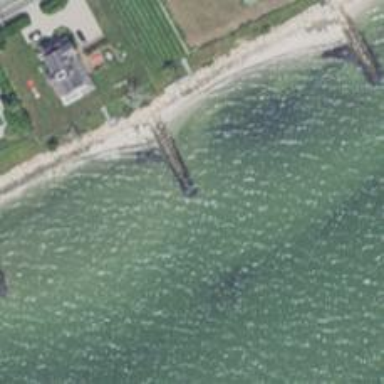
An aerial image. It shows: Breakwater structure.